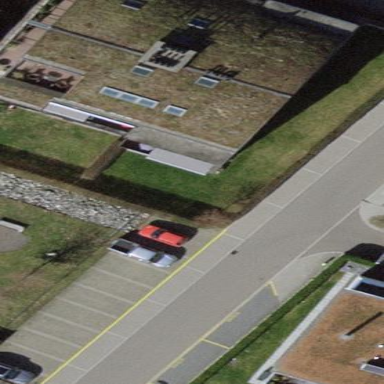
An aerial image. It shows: Building with flat roof.